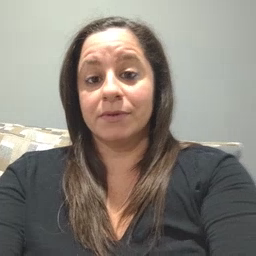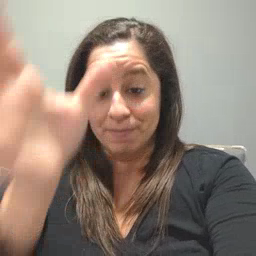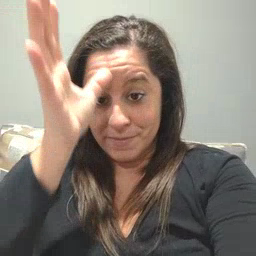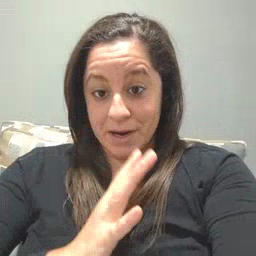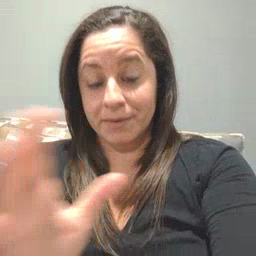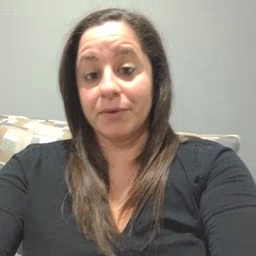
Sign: man